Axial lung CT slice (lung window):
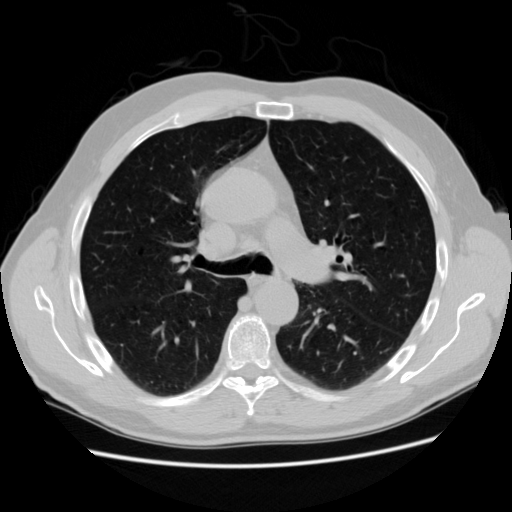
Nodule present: no